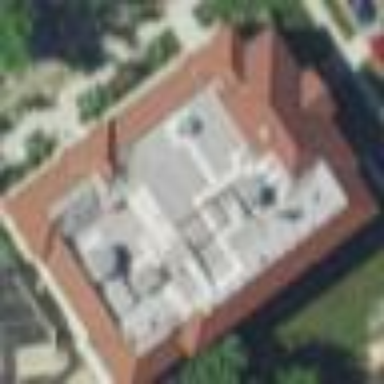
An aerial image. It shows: Building that serves as library.